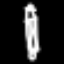
Label: pencil